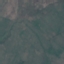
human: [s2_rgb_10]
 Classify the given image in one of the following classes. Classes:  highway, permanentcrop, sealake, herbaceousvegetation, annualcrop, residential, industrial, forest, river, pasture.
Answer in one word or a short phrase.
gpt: HerbaceousVegetation